Question: So my boss wants me to add this sub query to a combo box which displays information from another query under it. I honestly have no idea how to do this.
Currently this is my code to populate the combo box
'''
cmbGroups.RowSource = "Select GroupName, GroupNum from tblGroupHeader Where GroupName like '" & txtgroupSearch.Value & "*' or GroupNum like '" & txtgroupSearch.Value & "*';"
cmbGroups.Requery
cmbGroups.SetFocus
cmbGroups.Dropdown
'''
Which in the form view looks like this.

I need to add another query, something like this:
'''
"Select * from tblAlsoKnown where groupNum like '" & cmbGroups.Column(2) '";"
'''
What it should do is ass all the alsoKnown groups under the appropriate group name which are linked by the group name. It's a one to many relationship so there can be many alsoknown groups for one single groupName.
So If I look at the image above the group "test1231" should have all the also known groups under it.
:
I'd like to know other programmers thoughts and opinions. Maybe best steps to take; really anything is helpful.
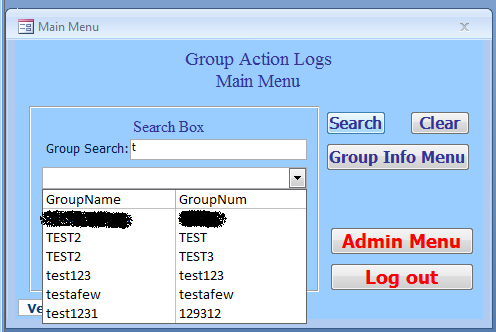
Answer: I think the easiest solution is to just alter the SQL query that populates the combobox in that way that it fetches all the values you want. Like this:
'''
"Select hea.GroupName, hea.GroupNum, kno.alsoKnownAs
FROM tblGroupHeader AS hea
INNER JOIN tblAlsoKnown AS kno
ON hea.groupNum = kno.groupNum
WHERE hea.GroupName like '" & txtgroupSearch.Value & "*' OR
hea.GroupNum like '" & txtgroupSearch.Value & "*' OR
kno.GroupNum like '" & txtgroupSearch.Value & "*';"
'''
You should group the values to your liking using the GROUP BY command.
Then you just populate the combobox like you already did.
My suggestion: Maybe you could add a third column "Also Known as" and put all the AlsoKnown values there? Of cource you need to alter the sql query then again.
Best regards